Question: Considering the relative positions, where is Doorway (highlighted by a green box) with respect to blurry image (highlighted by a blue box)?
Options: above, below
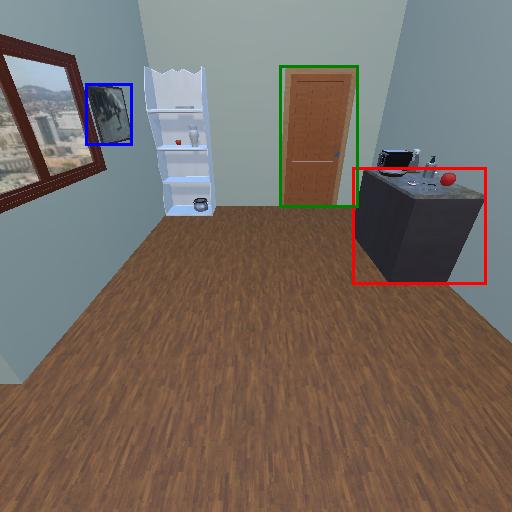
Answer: above